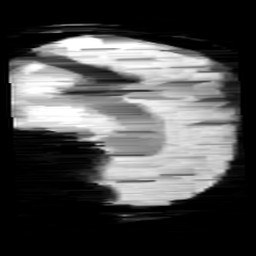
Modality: minIP
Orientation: sagittal
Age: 12
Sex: female
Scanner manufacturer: siemens
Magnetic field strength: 3 T
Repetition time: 0.027 s
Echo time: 0.02 s